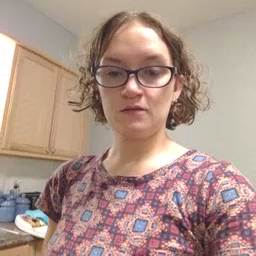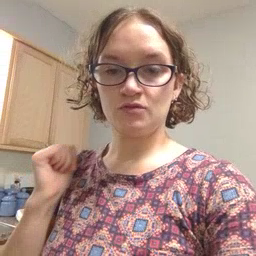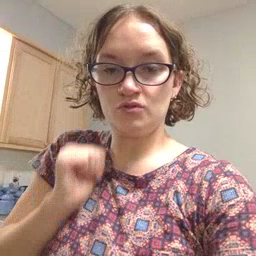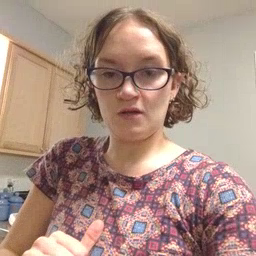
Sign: jacket